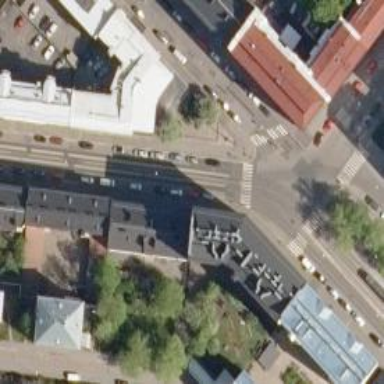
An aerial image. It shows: Tertiary road with asphalt surface and embedded tram rails.